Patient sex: M
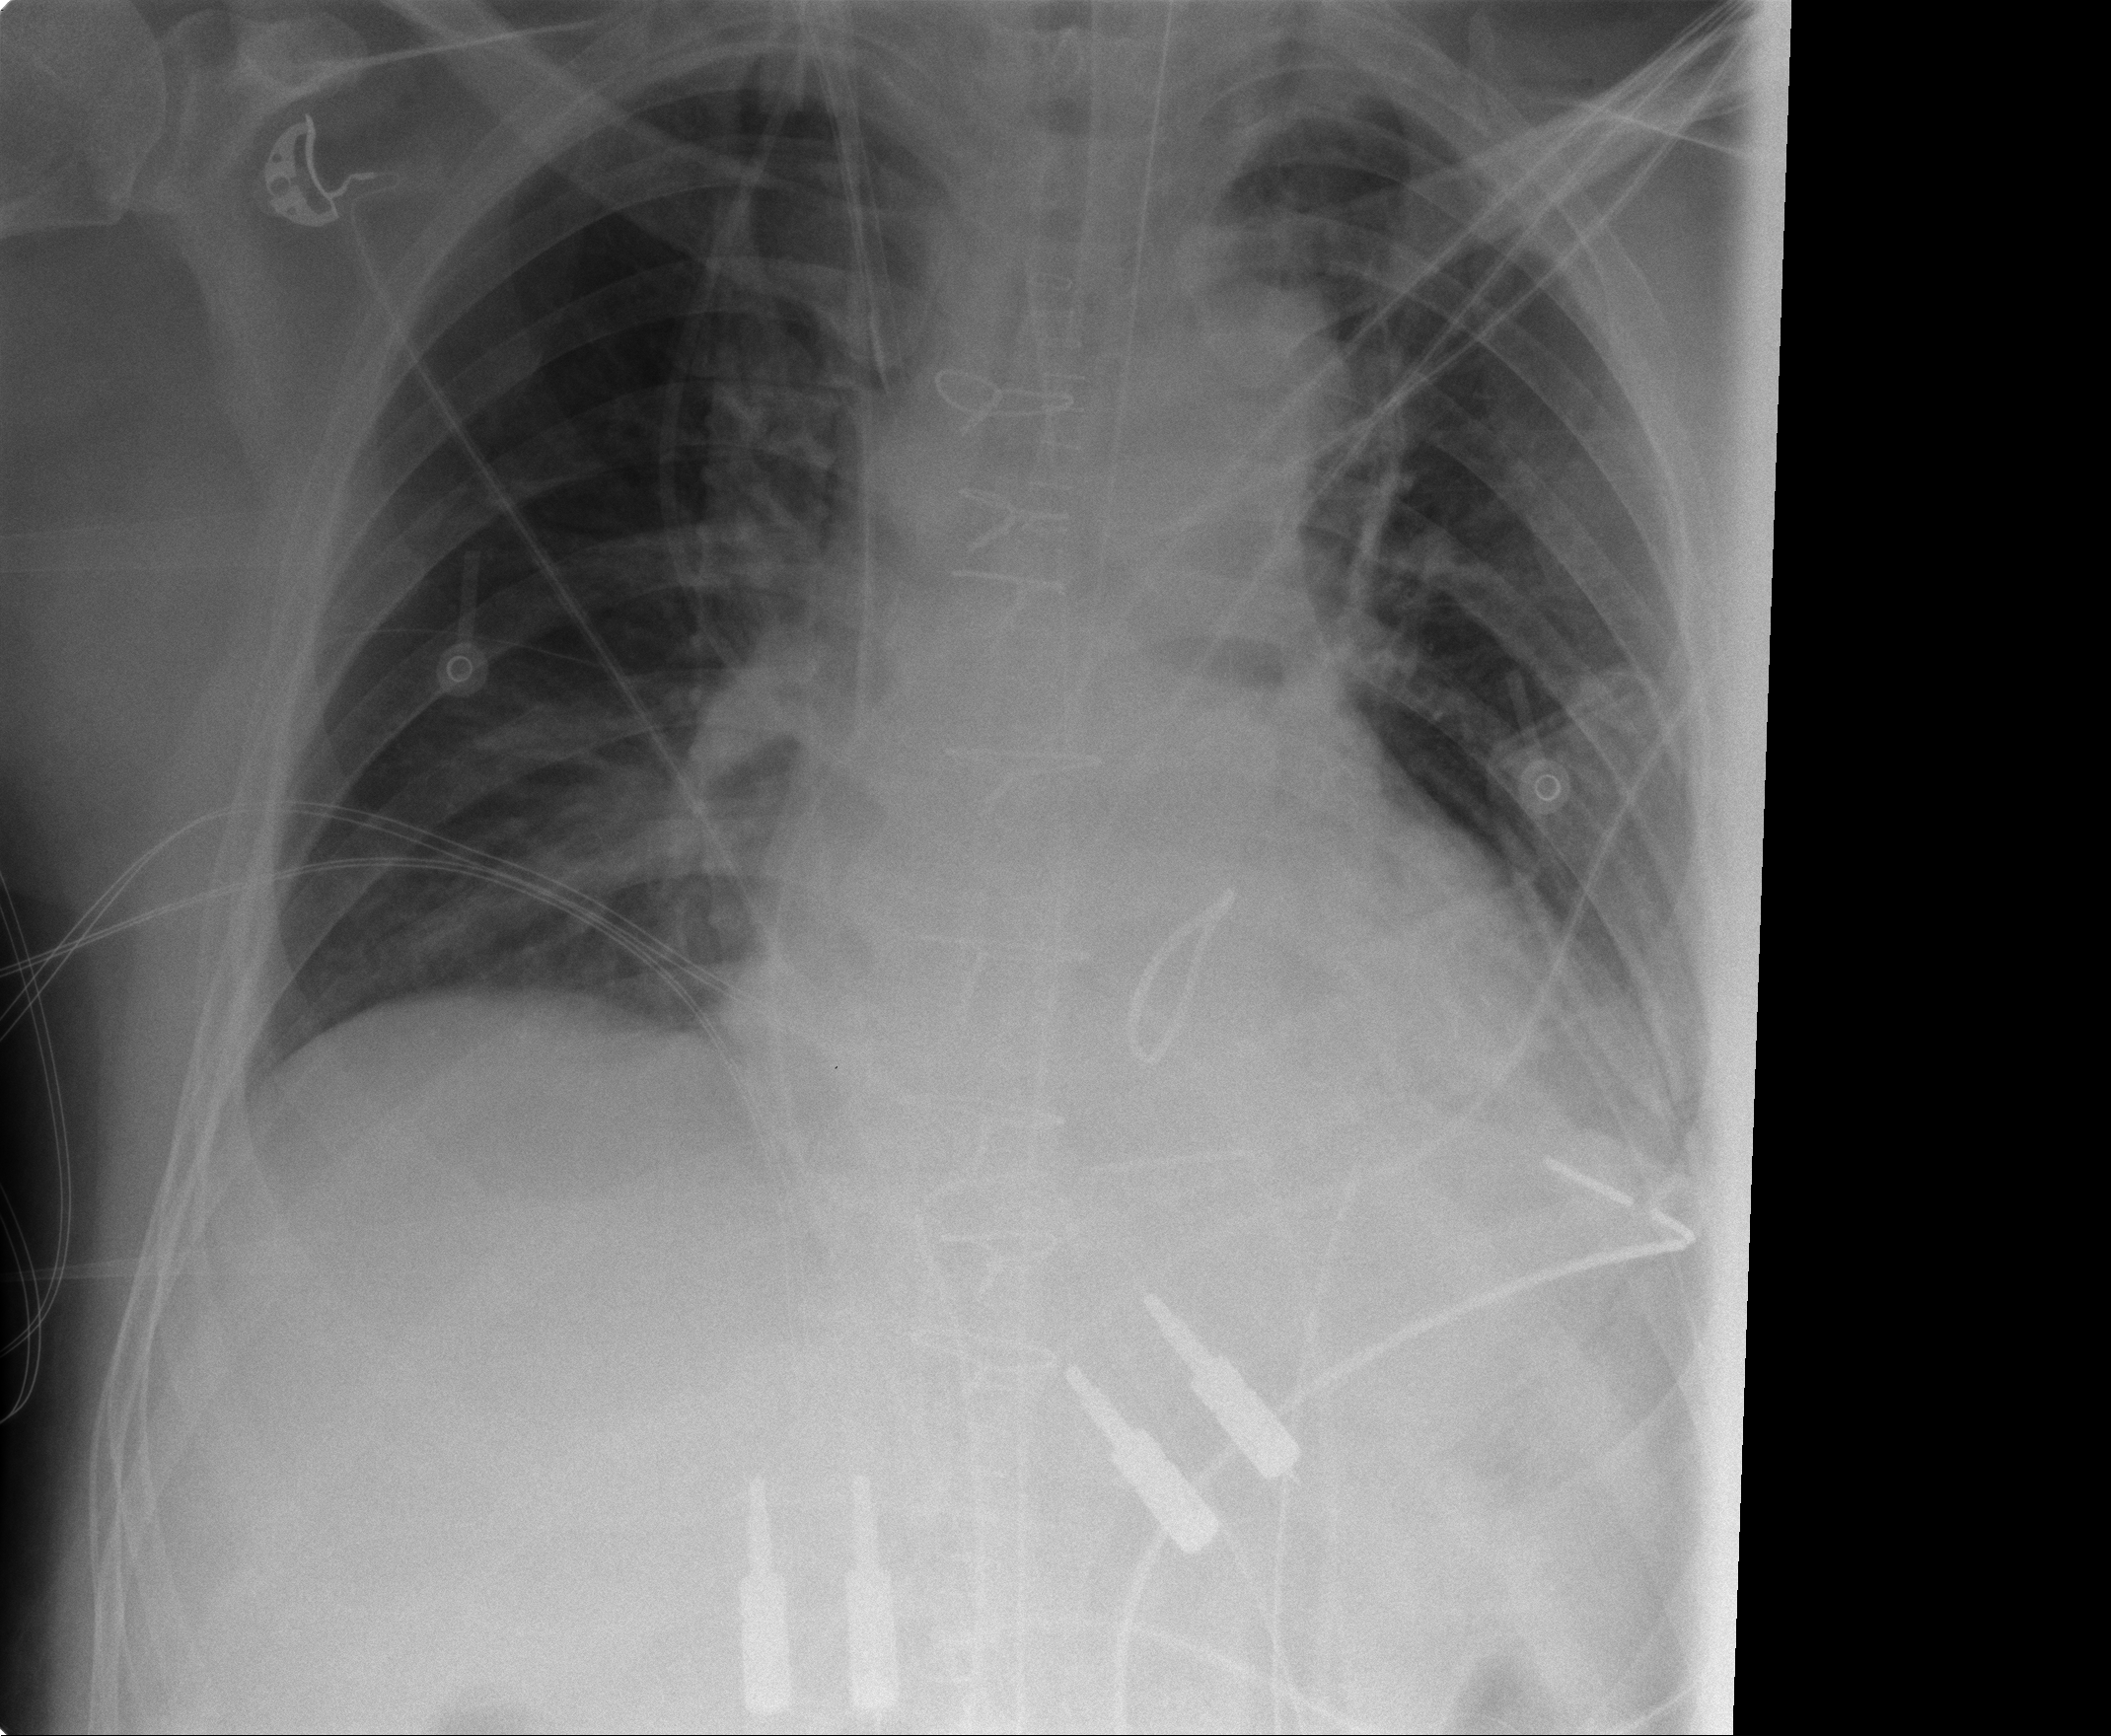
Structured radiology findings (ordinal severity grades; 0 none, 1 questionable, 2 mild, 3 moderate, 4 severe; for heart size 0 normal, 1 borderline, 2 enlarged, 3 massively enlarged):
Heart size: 0
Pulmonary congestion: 0
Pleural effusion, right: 0
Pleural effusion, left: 0
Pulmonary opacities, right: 0
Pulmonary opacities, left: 0
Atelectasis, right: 0
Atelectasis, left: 2